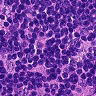
Metastatic tissue present: no